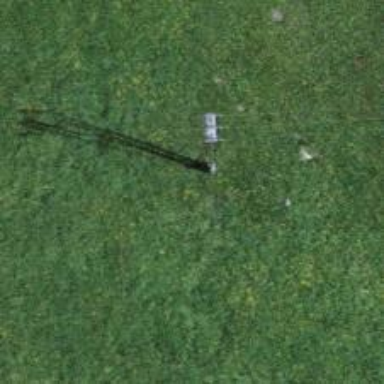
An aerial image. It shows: Power pole.